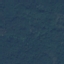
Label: Forest